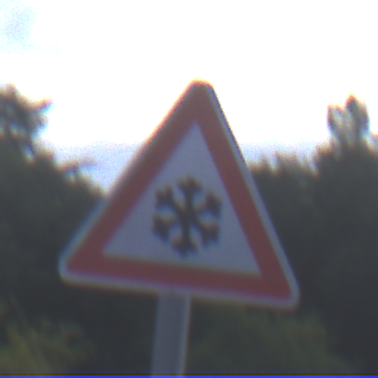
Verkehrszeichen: SchneeOderEisglaette
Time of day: SunriseSunset
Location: Outdoor (Suburban)
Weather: PartlyCloudy
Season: NotSpecified
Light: Natural